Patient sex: M
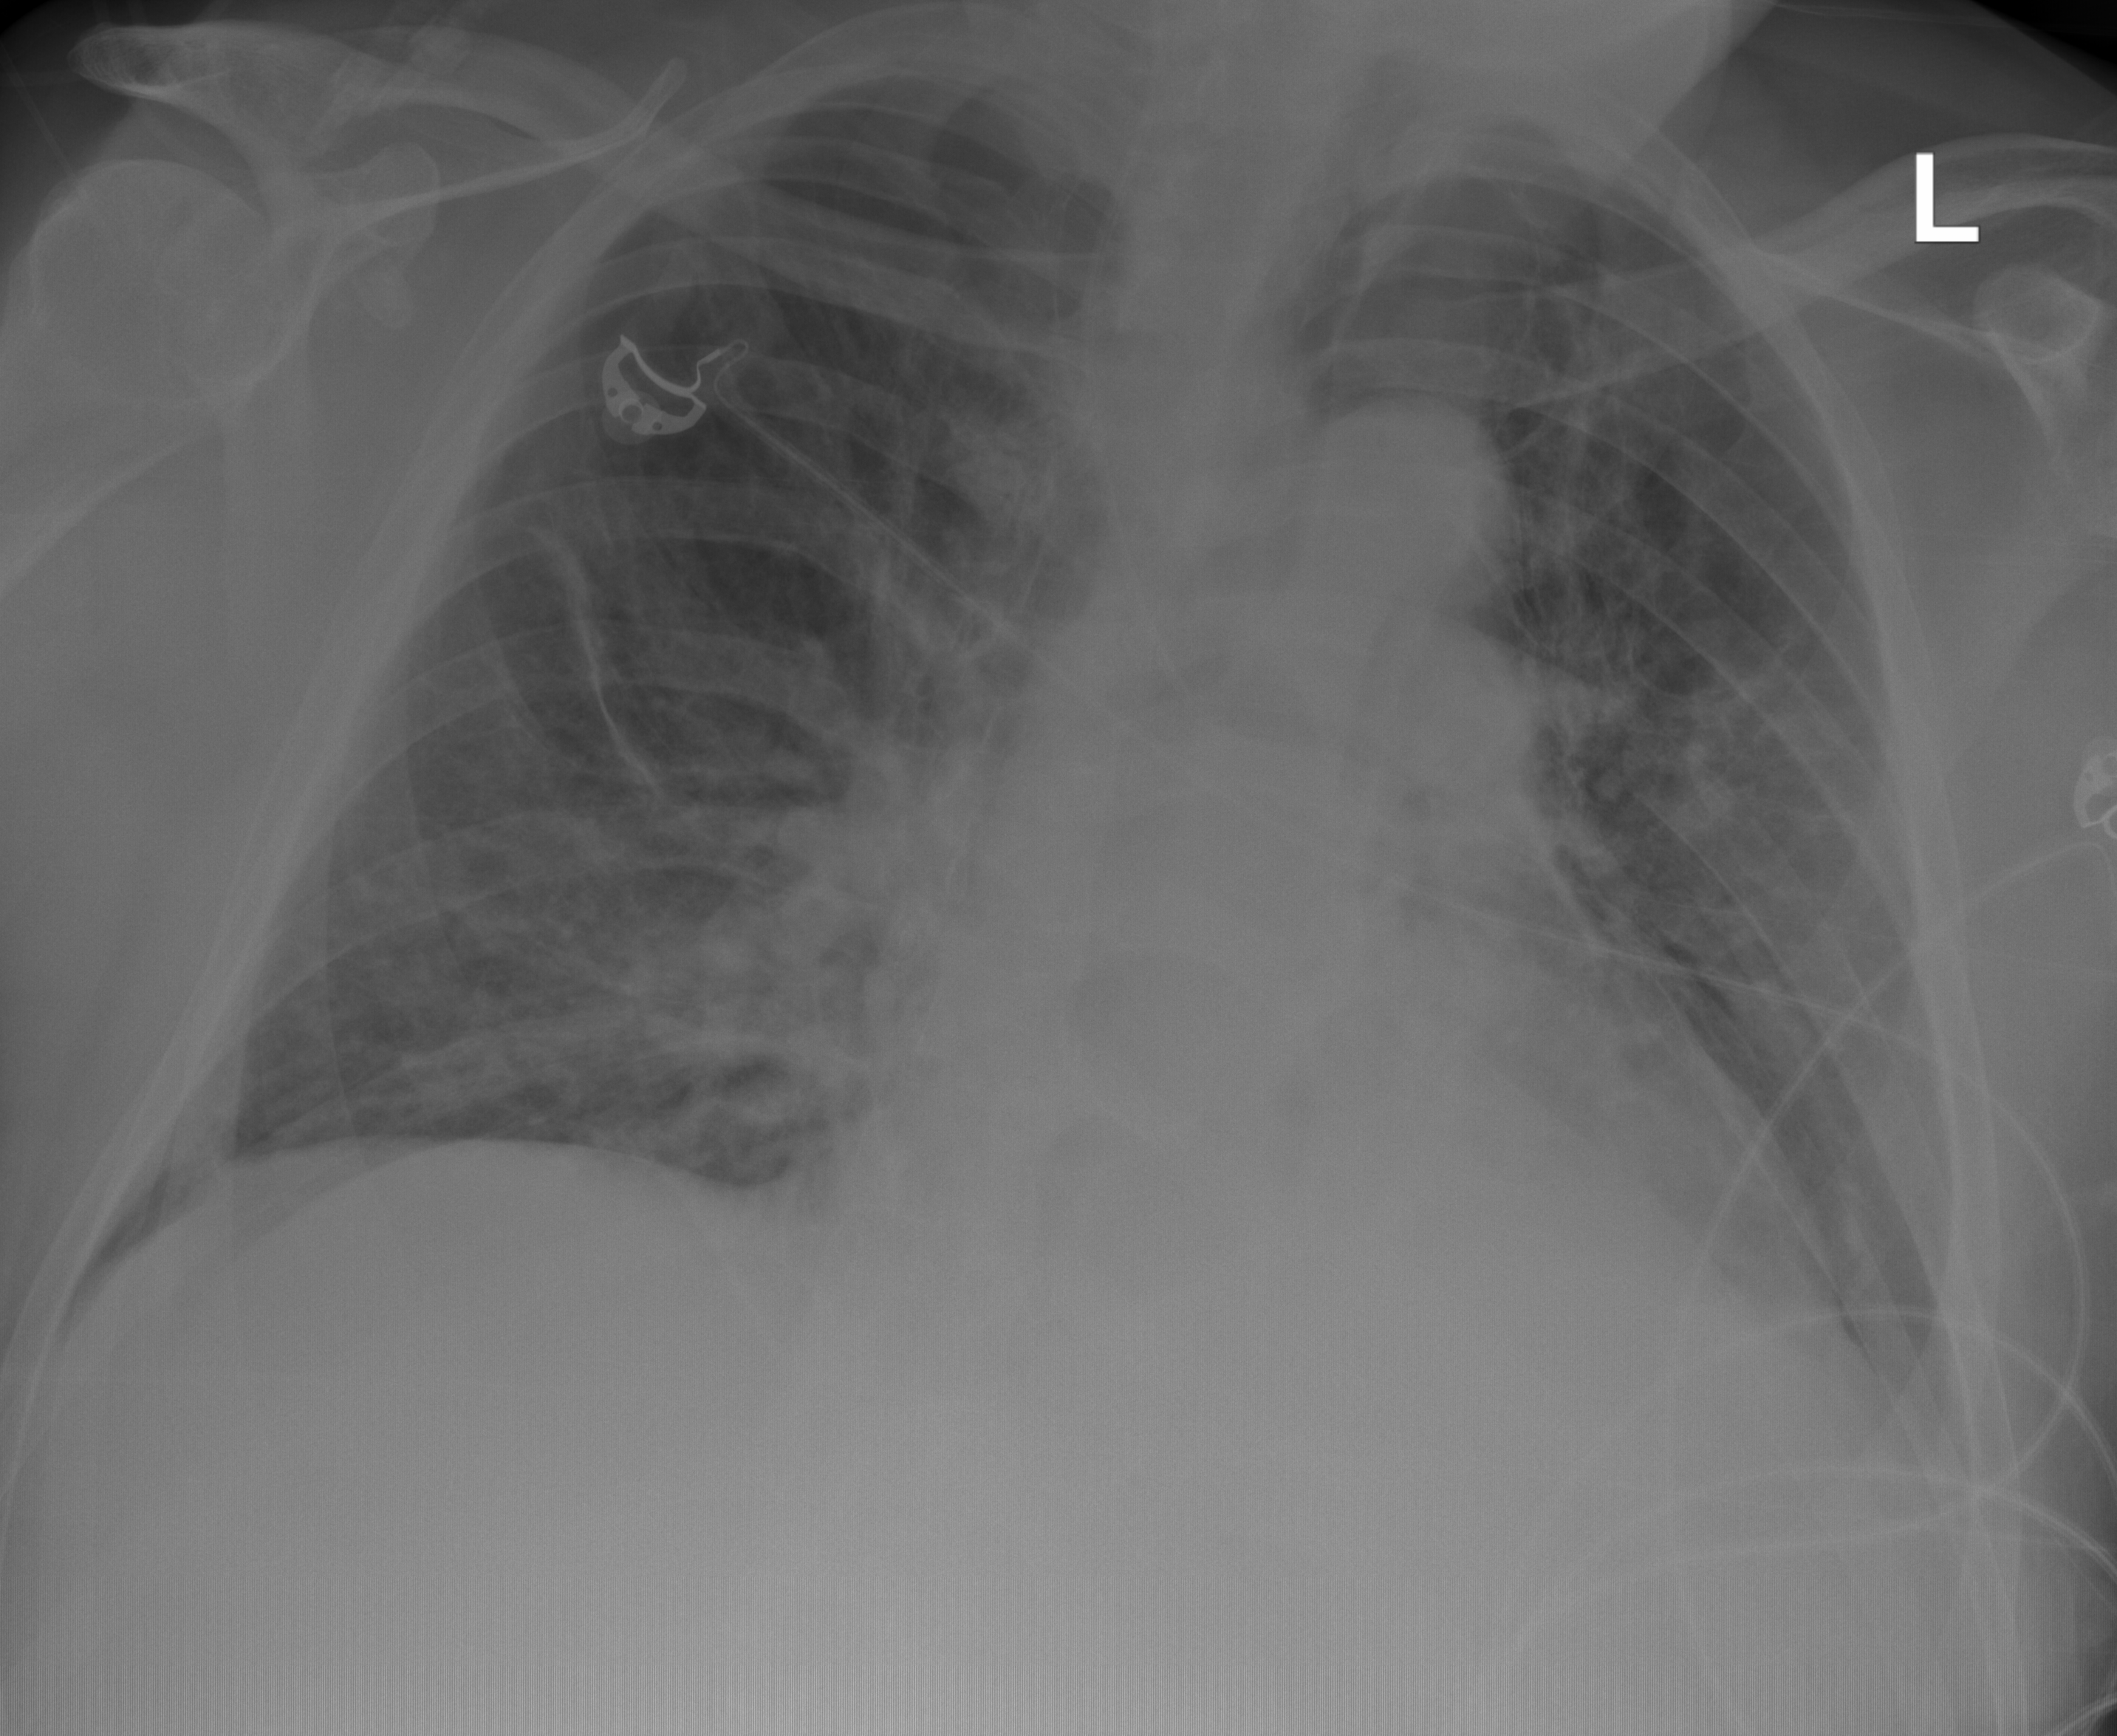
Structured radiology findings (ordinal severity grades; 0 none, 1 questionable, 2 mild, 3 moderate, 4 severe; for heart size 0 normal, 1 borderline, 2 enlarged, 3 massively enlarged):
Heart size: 1
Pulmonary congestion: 2
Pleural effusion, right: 0
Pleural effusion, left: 2
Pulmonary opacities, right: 2
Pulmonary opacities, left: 2
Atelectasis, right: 2
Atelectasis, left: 2